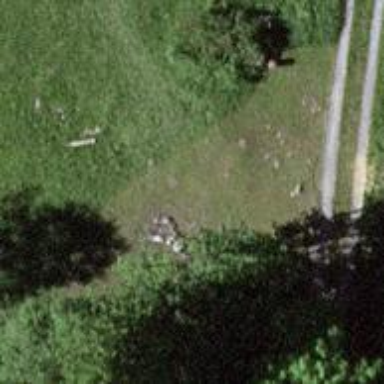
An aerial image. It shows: Picnic site popular for tourists.